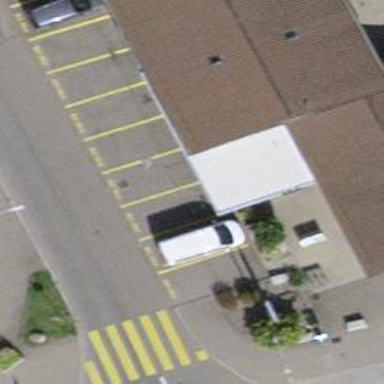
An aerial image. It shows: Post box is visible.